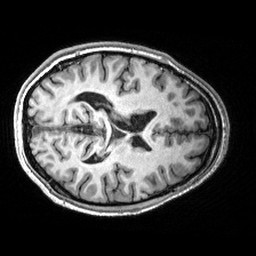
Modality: T1w
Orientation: axial
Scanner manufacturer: siemens
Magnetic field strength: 3 T
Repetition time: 2.53 s
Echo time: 0.00288 s